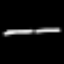
Label: line